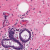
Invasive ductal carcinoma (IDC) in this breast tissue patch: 0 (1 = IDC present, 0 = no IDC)